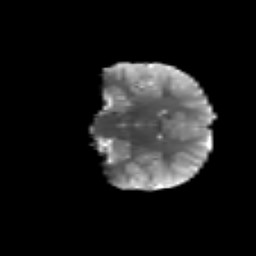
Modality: T2w
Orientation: coronal
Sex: male
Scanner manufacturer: siemens
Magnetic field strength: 3 T
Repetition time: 5 s
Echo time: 0.071 s